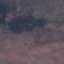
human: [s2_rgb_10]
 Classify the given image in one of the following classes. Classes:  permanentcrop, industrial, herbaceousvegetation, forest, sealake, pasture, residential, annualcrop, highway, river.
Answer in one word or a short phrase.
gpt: HerbaceousVegetation